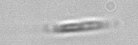
Label: pennate